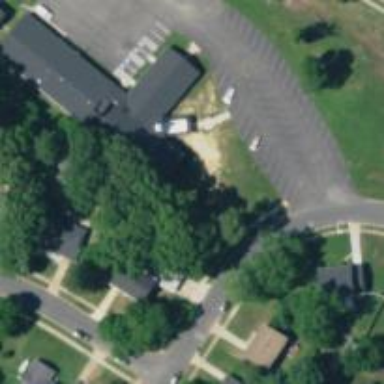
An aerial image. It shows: School.